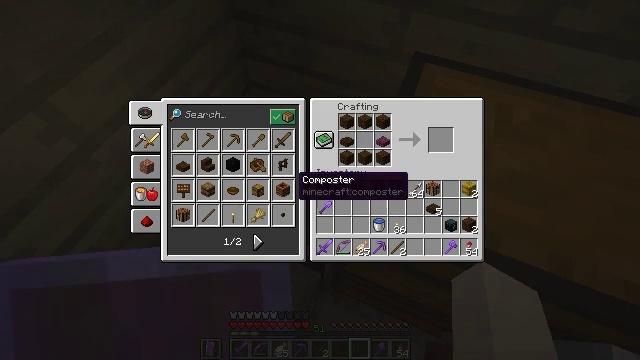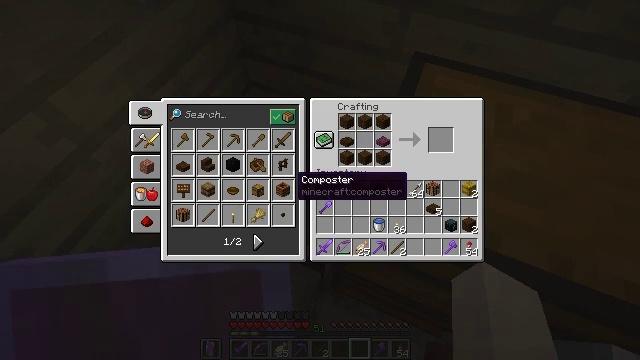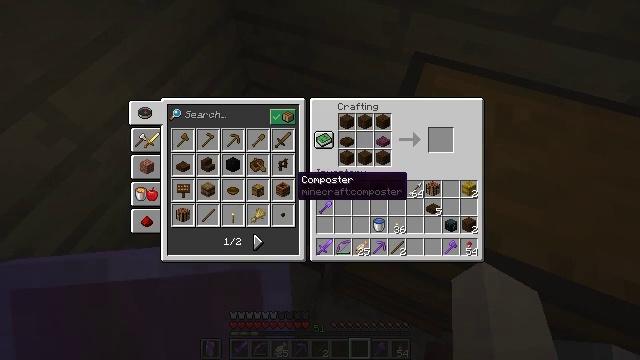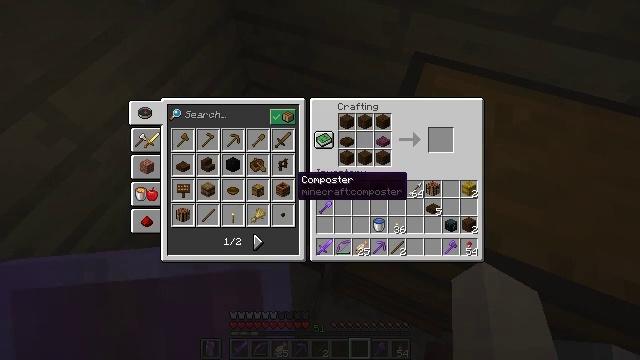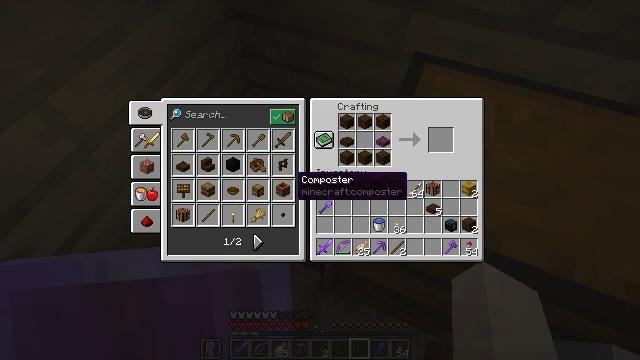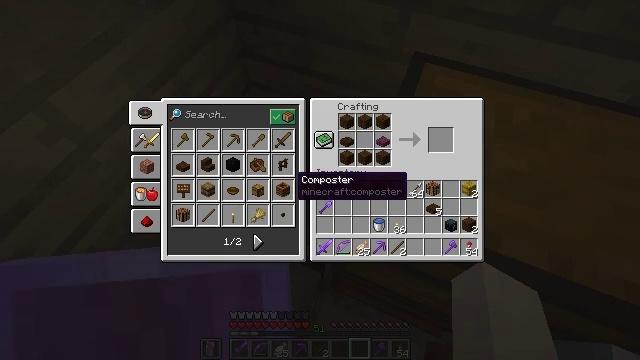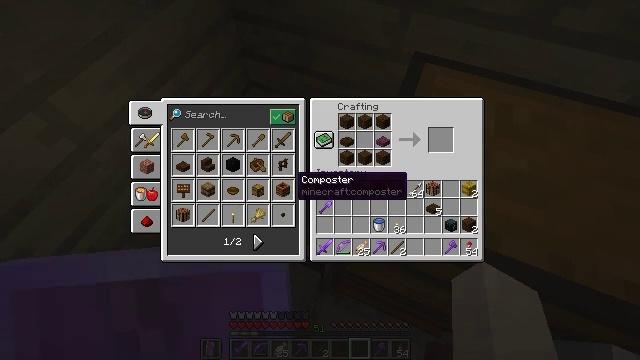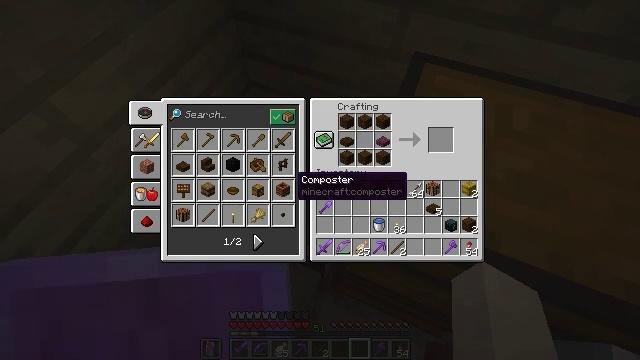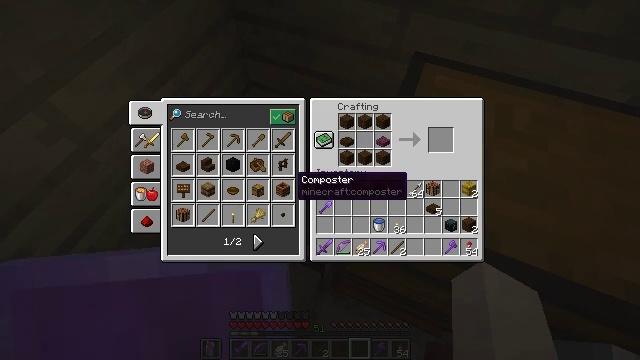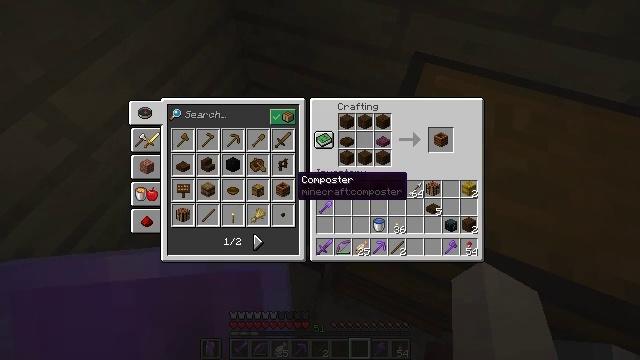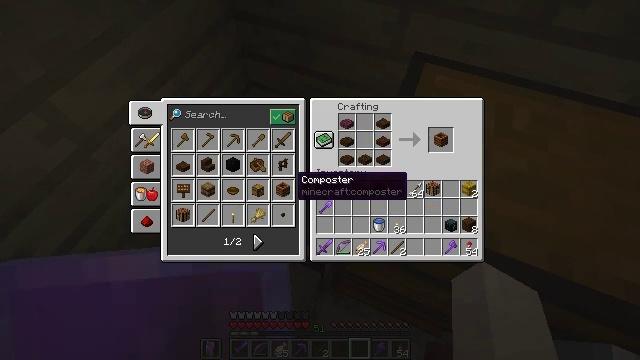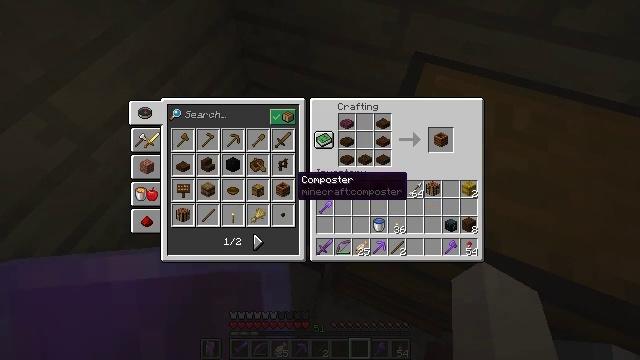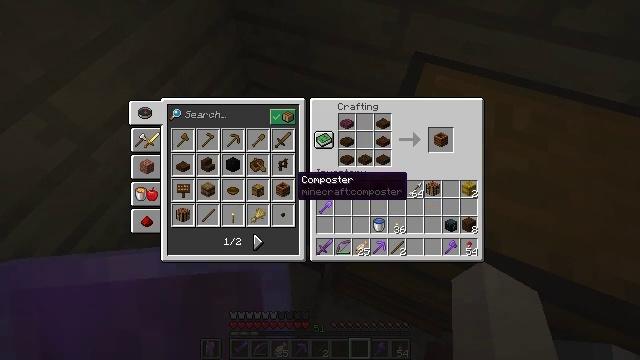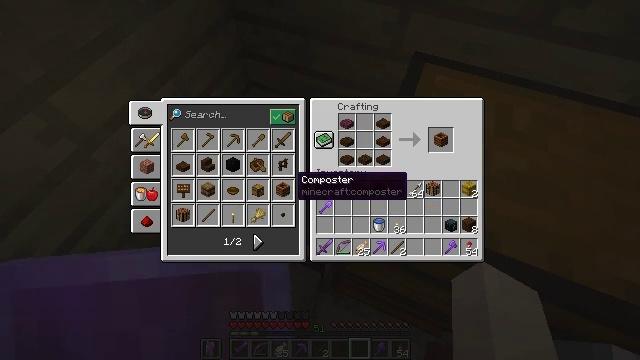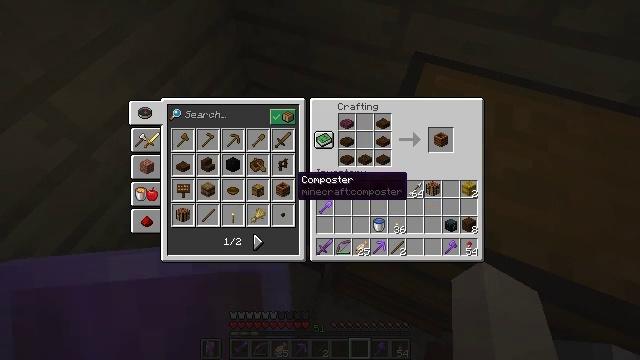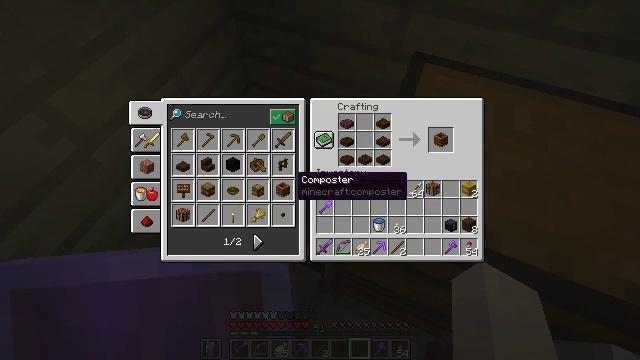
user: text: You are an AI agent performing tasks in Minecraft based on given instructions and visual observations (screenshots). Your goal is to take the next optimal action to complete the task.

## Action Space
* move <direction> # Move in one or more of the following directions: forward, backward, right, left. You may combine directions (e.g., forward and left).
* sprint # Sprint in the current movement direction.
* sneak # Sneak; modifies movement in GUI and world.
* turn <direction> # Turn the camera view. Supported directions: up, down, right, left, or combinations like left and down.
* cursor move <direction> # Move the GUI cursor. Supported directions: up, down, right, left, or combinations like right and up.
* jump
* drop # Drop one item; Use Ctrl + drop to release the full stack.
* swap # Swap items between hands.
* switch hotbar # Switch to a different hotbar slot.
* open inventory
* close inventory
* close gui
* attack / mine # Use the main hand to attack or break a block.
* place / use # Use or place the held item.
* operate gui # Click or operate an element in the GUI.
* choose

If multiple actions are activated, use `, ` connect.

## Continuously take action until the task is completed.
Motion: motion action
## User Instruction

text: Create a barrel with the correct pattern in the crafting grid.
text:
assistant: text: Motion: no_op
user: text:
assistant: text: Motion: no_op
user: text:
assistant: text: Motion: no_op
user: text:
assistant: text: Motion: attack / mine
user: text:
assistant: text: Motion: attack / mine
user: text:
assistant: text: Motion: attack / mine
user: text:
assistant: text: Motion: no_op
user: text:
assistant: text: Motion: no_op
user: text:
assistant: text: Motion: no_op
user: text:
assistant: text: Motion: no_op
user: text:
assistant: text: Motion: no_op
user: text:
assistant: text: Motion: no_op
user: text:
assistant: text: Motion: no_op
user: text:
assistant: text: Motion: no_op
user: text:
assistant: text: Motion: no_op
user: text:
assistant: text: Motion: no_op
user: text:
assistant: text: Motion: no_op
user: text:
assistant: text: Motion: no_op
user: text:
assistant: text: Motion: no_op
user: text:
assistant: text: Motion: no_op
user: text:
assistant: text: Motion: no_op
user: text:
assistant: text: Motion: no_op
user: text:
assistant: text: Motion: no_op
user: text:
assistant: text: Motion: no_op
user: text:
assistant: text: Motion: no_op
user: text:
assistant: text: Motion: no_op
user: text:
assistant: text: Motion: no_op
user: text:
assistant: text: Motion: no_op
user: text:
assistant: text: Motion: no_op
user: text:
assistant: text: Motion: no_op